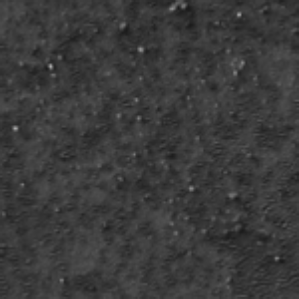
Label: frost